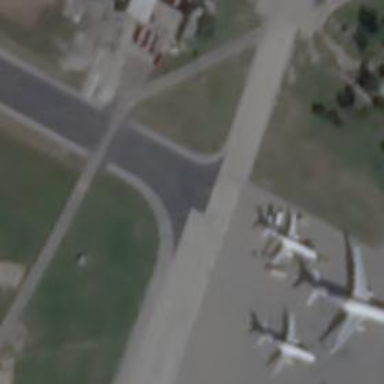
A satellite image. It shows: Image of taxiway at airport.